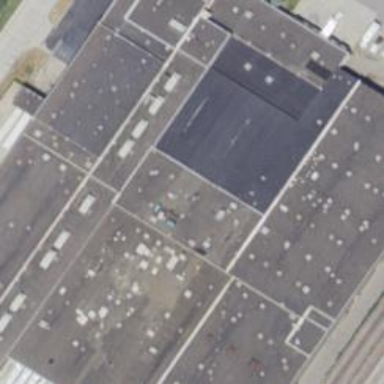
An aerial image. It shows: Warehouse building.